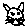
Label: cat